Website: apple
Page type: payment
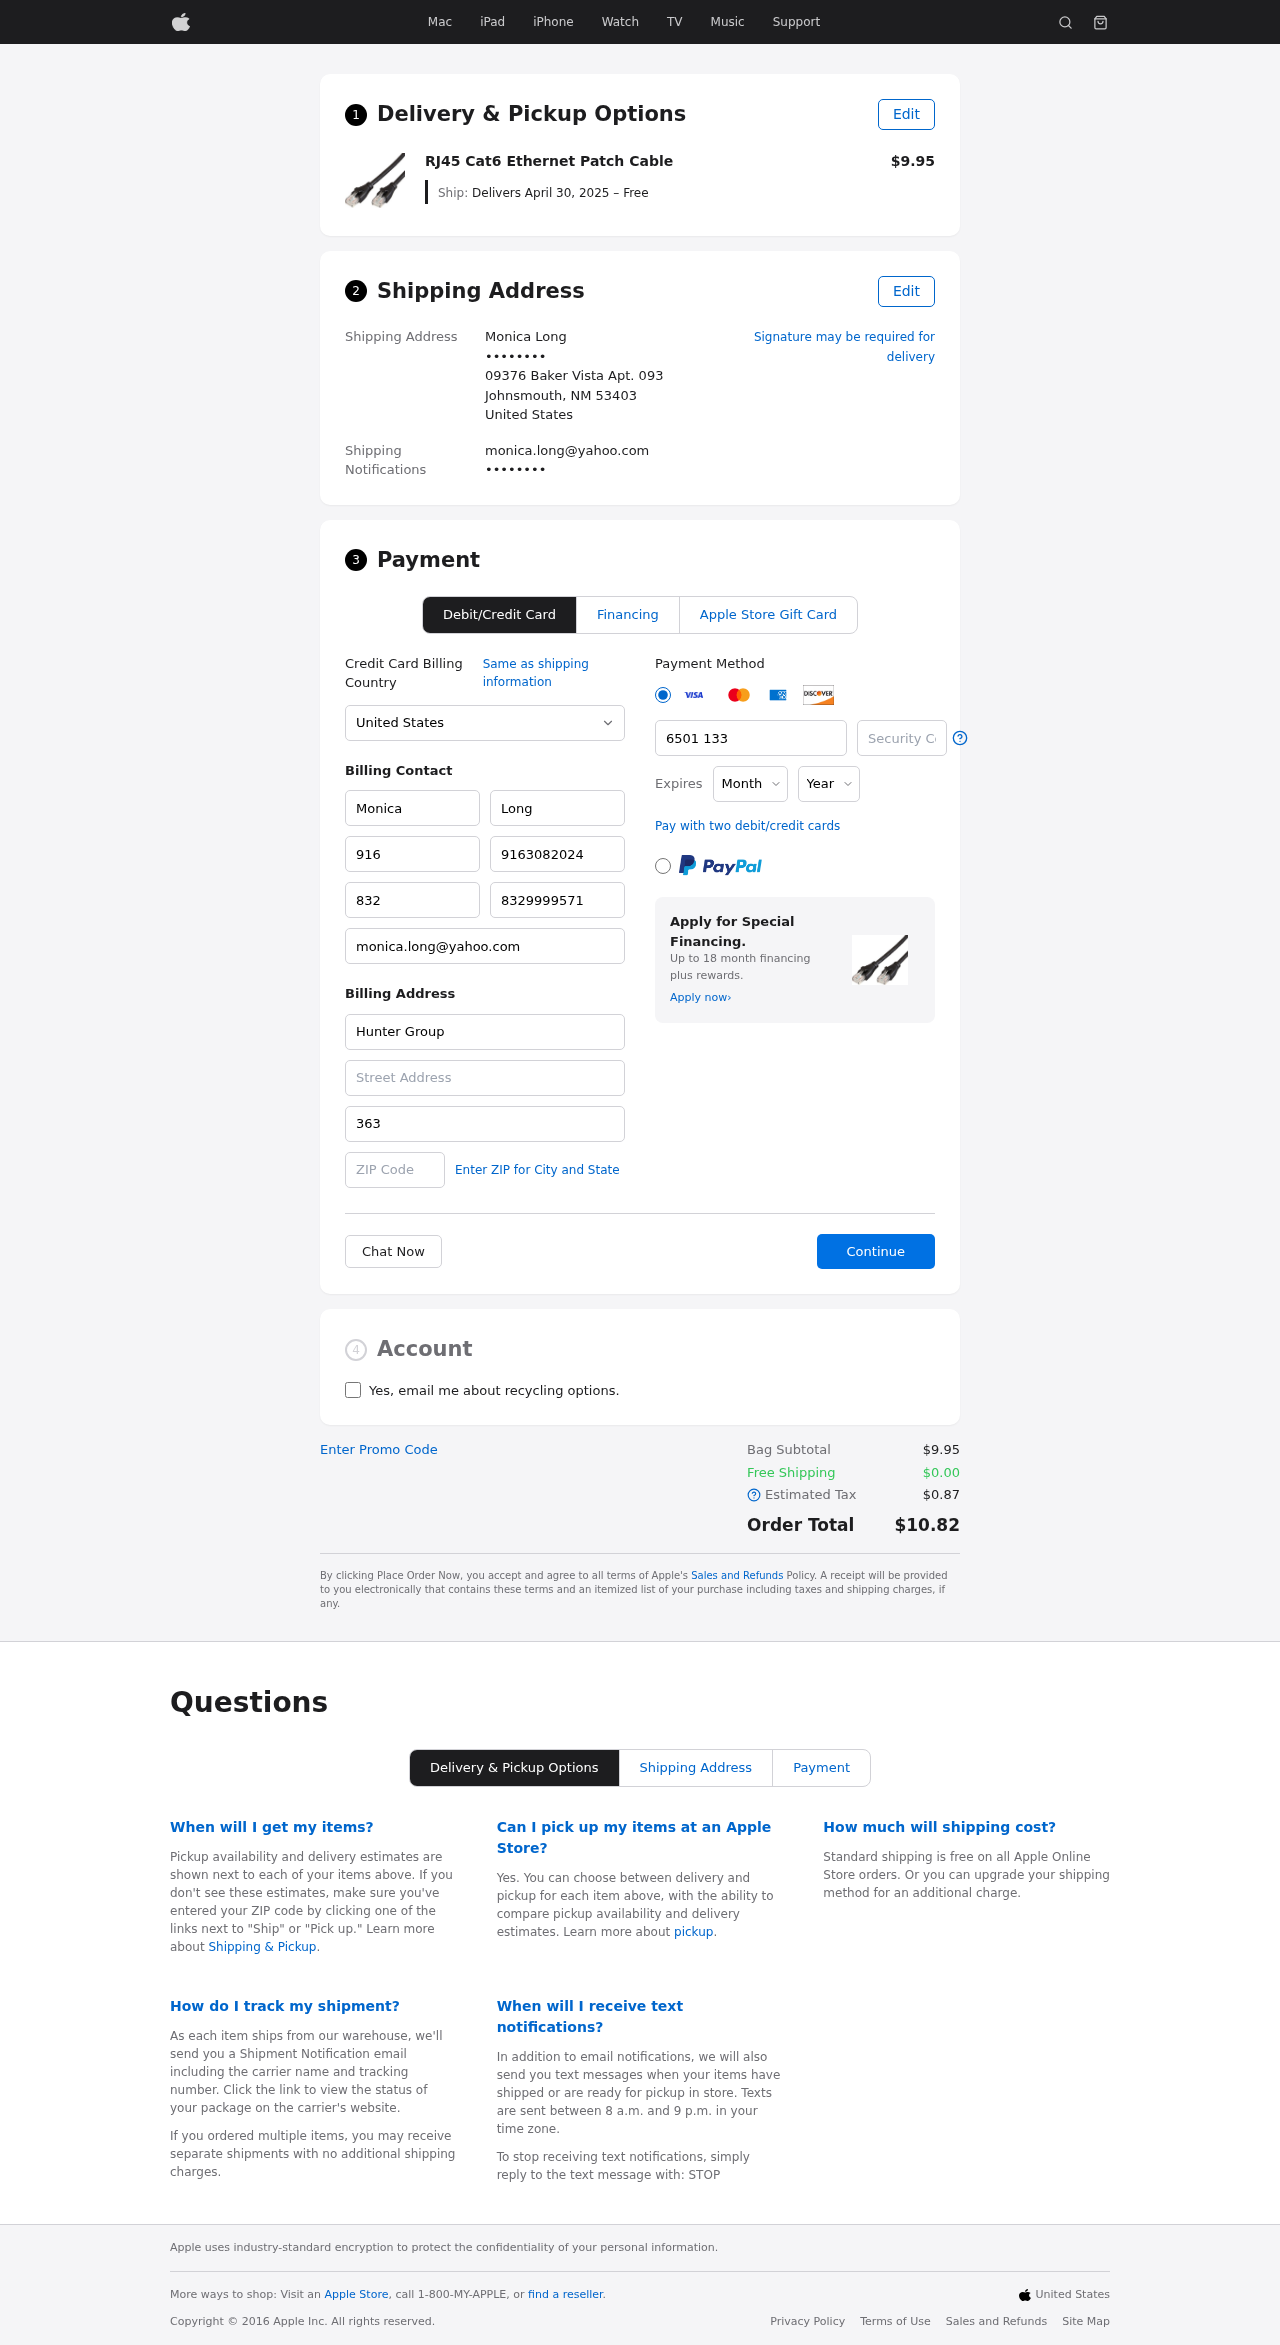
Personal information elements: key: PII_CARD_CVV
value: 411
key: PII_CARD_EXPIRY_MONTH
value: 03
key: PII_CARD_EXPIRY_YEAR
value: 29
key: PII_CARD_NUMBER
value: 6501 1332 4066 8483
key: PII_CITY_STATE_ZIP
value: Johnsmouth, NM 53403
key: PII_COMPANY
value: Hunter Group
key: PII_COUNTRY
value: United States
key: PII_EMAIL
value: monica.long@yahoo.com
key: PII_EMAIL2
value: monica.long@yahoo.com
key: PII_FIRSTNAME
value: Monica
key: PII_FULLNAME
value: Monica Long
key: PII_LASTNAME
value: Long
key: PII_PHONE3
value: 9163082024
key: PII_PHONE_ALT
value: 8329999571
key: PII_PHONE_ALT_AREA
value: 832
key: PII_PHONE_AREA
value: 916
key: PII_SECURITY_CODE
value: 363
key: PII_STREET
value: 09376 Baker Vista Apt. 093
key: PII_PHONE
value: ••••••••
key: PII_PHONE2
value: ••••••••
Product elements: key: PRODUCT1_NAME
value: RJ45 Cat6 Ethernet Patch Cable
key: PRODUCT1_PRICE
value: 9.95
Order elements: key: ORDER_DELIVERY_DATE
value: Delivers April 30, 2025 – Free
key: ORDER_SUBTOTAL
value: $9.95
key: ORDER_SHIPPING_COST
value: $0.00
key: ORDER_TAX
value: $0.87
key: ORDER_TOTAL
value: $10.82